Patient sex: M
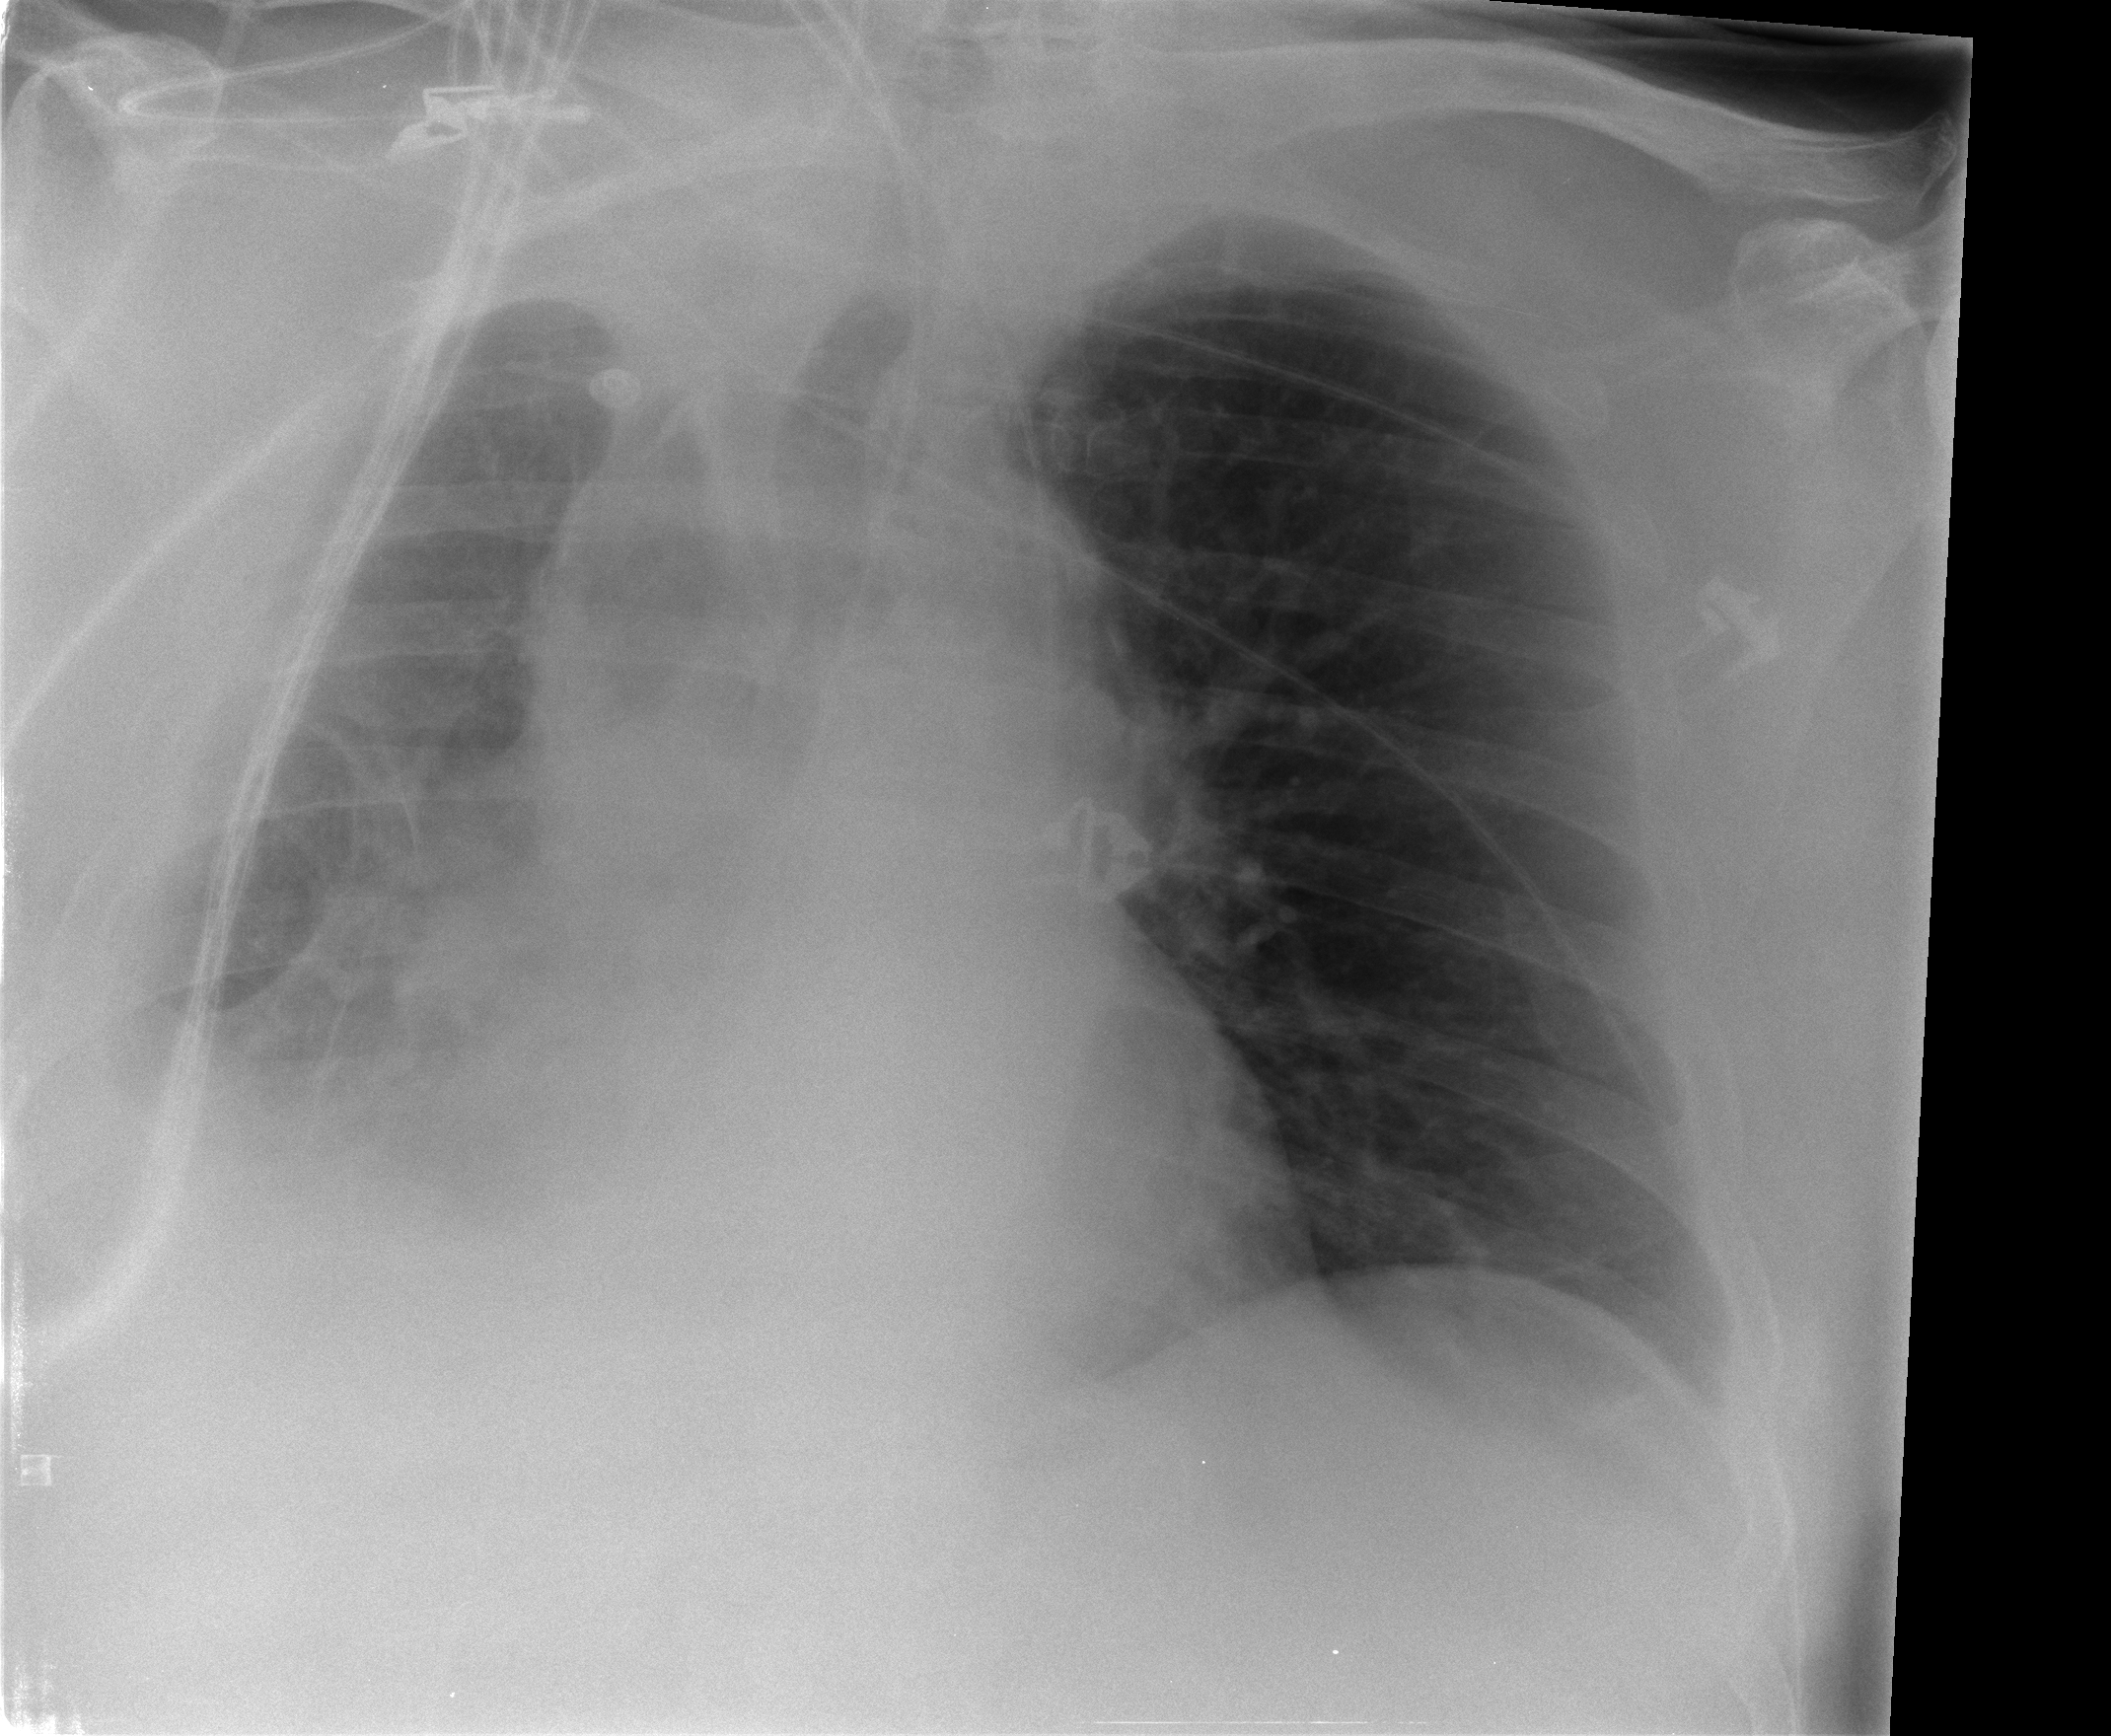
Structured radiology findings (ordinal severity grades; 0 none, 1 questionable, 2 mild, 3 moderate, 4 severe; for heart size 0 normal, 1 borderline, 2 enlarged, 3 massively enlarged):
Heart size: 0
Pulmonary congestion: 0
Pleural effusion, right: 3
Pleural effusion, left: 0
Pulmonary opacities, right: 0
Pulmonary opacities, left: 0
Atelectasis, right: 3
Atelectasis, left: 0